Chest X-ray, PA view. Patient: 60 years old, sex F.
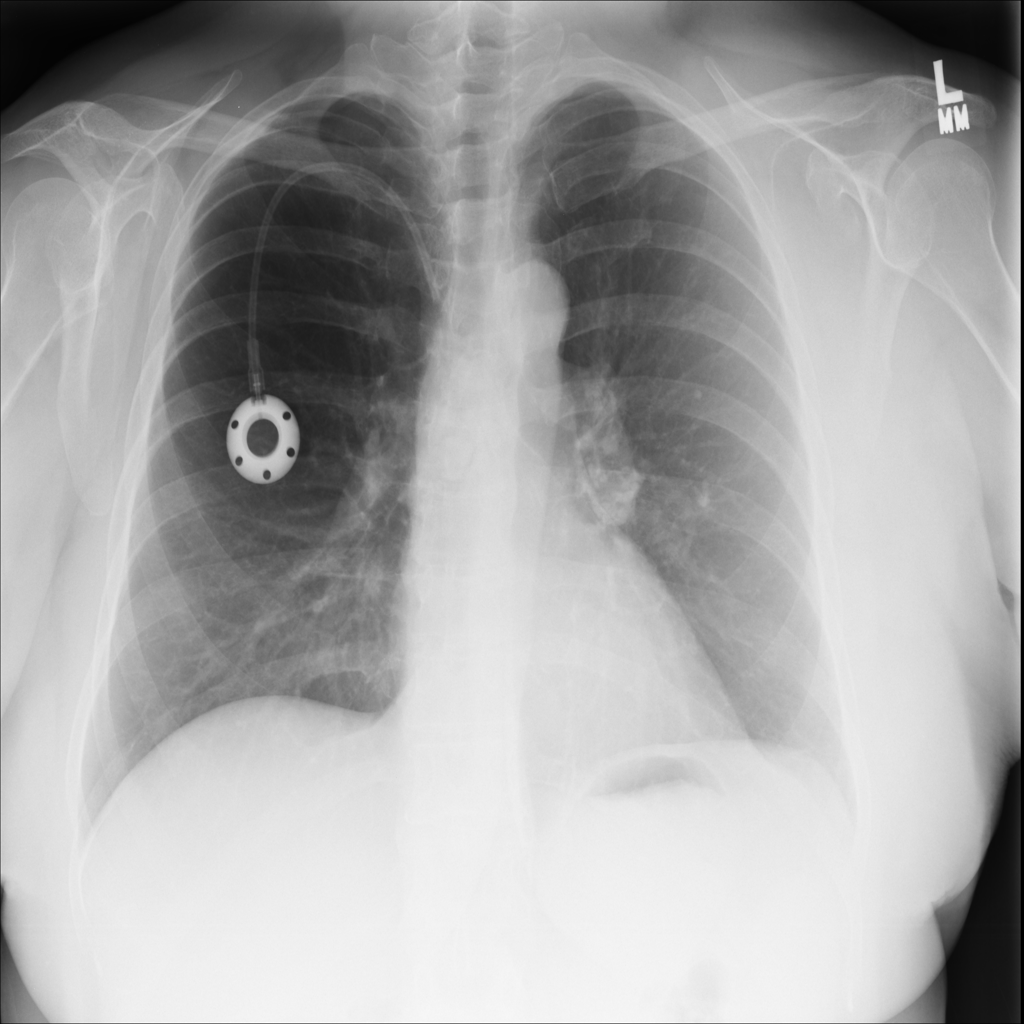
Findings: No Finding